Question: How would you implement this app in JavaScript using principles of MVC?

As you can see, the app basically has 3 views: "Sidebar", "Visualization" & "Timeslider". The underlying model must keep track of selected countries and year.
When initing the app, it should load a json file that populates the model with data. With some sort of event system (please advice), the controller should be notified of a stable model, and corresponding views should be set.
For example, adding a country in the sidebar should trigger data reload, followed by updating of x/y scales of the visualization view to accomodate for more countries etc.
How would you separate the logic from the views (what would go in the model, view & controller respectively) and what libraries would you use? (especially re. event handling).
Code is much appreciated ... Thanks.
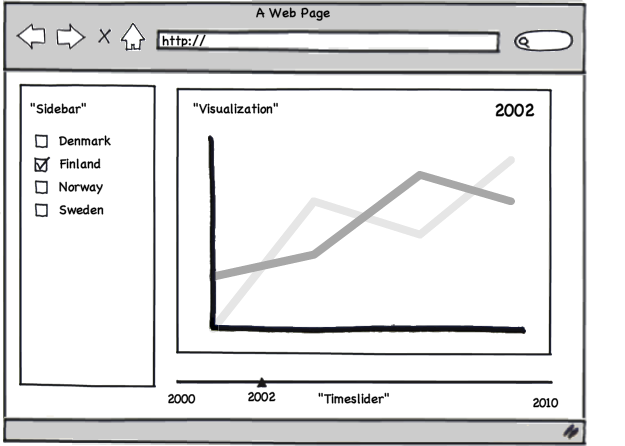
Answer: For this kind of application I suggest you to look into <URL>.
Which basically is:
> Backbone supplies structure to
JavaScript-heavy applications by
providing models with key-value
binding and custom events, collections
with a rich API of enumerable
functions, views with declarative
event handling, and connects it all to
your existing application over a
RESTful JSON interface.
You can take a look at <URL> on the 'backbone.js' documentation; they have a huge amount of examples for you available, which will be more helpful than me providing a complete solution using 'backbone.js'. They also have several demos with fully built apps ready fo you to base off.
Update: Also take a look into <URL> which is really similar to 'backbone' but it's not the same, from their F.A.Q the difference is:
> Well, it's true that Spine
was inspired by Backbone, an excellent
library, and its controller API is
very similar. However, the
similarities end there. Internally the
library works very differently. For
example, Spine has no need for
Collections, which are required for
pretty much every model in Backbone.
Spine provides a class library, and
has very different ideas when it comes
to server sync. Lastly, Spine is much
simpler and half the size, go and
check out the source.